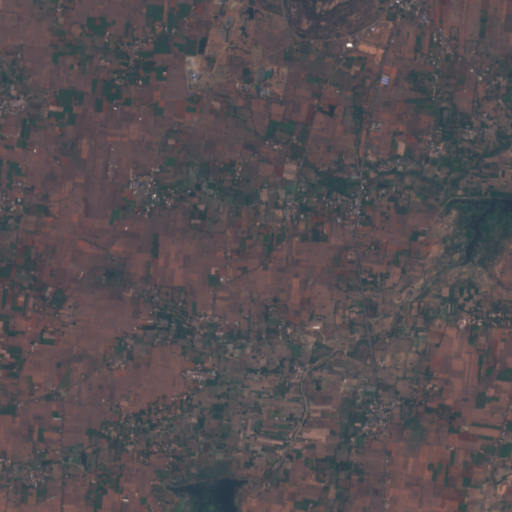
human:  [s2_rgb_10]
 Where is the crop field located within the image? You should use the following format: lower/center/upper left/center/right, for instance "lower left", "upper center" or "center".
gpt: The crop field is located in the upper of the image.
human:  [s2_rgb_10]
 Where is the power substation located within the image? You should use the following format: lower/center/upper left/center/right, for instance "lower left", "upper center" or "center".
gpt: The power substation is located in the upper right of the image.
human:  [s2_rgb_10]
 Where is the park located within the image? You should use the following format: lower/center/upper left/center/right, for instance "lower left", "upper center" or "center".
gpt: There is no park in the image.